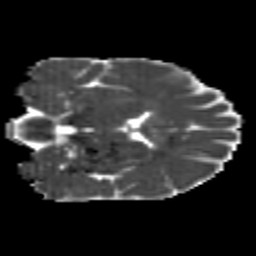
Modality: MD
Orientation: coronal
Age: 23
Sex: female
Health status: healthy
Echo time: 0.074 s